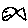
Label: fish